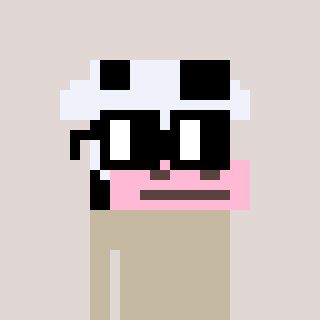
a pixel art character with square black glasses, a cow-shaped head and a teal-colored body on a warm background